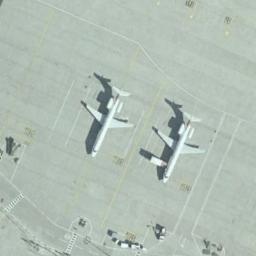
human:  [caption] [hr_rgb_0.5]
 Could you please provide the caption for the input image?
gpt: Two adjacent planes parked on the open area with some white marks .

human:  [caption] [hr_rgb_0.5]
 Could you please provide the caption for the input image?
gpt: Two planes are parked on the open space .

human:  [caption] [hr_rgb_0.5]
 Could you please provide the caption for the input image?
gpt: The two planes were parked between white indicating lines .

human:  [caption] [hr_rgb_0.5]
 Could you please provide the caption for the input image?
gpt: There are two planes of the same size in a clearing, With many containers next to the plane .

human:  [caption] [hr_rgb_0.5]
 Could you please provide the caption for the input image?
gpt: Two planes are in the parking lot .